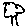
Label: tree